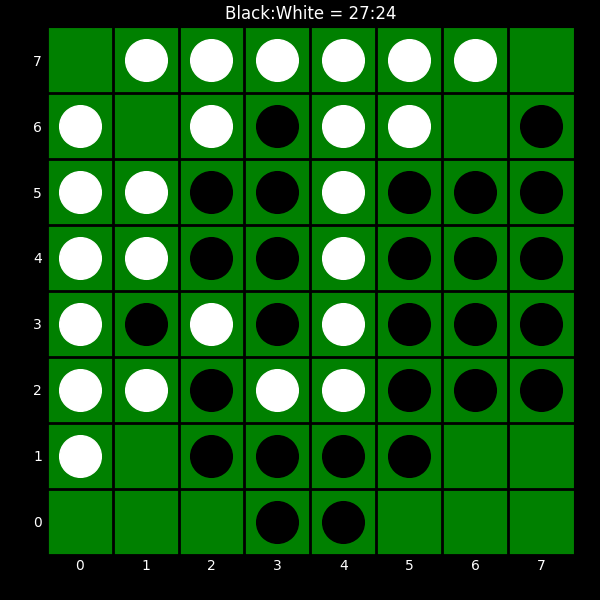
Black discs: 27
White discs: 24